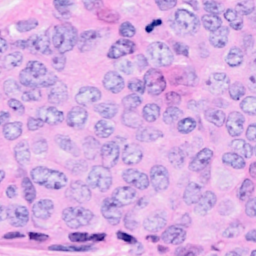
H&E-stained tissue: Breast